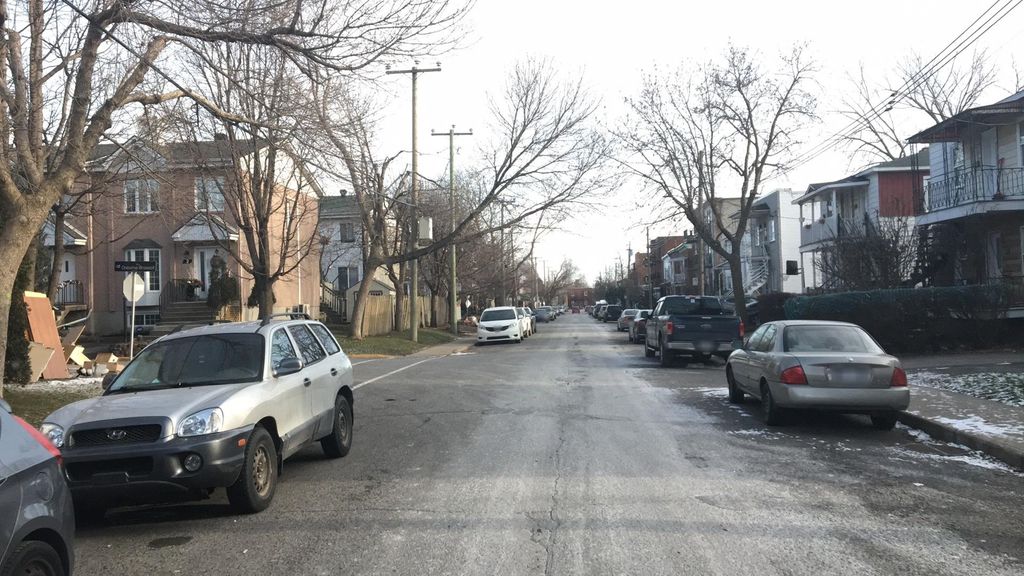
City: montreal